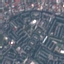
Land use / land cover class: Residential